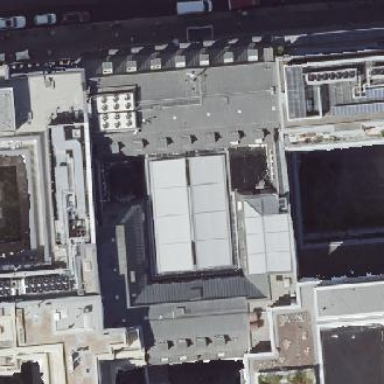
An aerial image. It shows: Building with hipped roof made of glass. The roof is oriented along the structure.